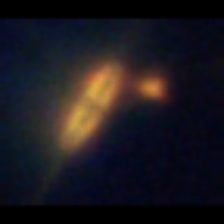
Taxon: Pennate
Group: Diatoms